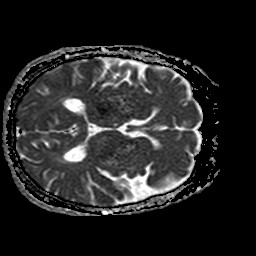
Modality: ADC
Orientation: axial
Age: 56
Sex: female
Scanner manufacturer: philips
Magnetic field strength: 1.5 T
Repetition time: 3.639 s
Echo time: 0.09255 s